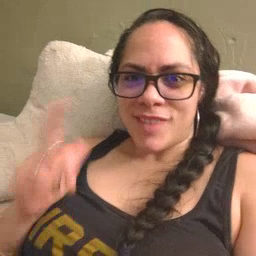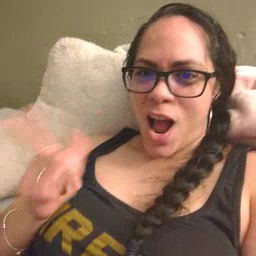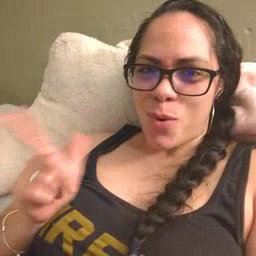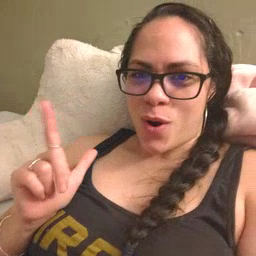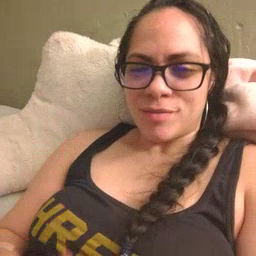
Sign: cowboy